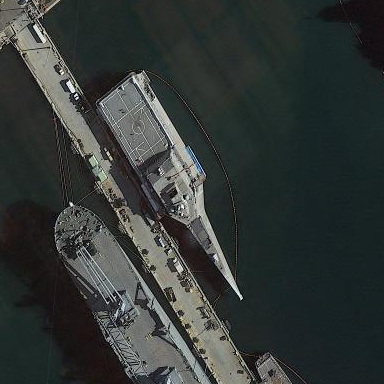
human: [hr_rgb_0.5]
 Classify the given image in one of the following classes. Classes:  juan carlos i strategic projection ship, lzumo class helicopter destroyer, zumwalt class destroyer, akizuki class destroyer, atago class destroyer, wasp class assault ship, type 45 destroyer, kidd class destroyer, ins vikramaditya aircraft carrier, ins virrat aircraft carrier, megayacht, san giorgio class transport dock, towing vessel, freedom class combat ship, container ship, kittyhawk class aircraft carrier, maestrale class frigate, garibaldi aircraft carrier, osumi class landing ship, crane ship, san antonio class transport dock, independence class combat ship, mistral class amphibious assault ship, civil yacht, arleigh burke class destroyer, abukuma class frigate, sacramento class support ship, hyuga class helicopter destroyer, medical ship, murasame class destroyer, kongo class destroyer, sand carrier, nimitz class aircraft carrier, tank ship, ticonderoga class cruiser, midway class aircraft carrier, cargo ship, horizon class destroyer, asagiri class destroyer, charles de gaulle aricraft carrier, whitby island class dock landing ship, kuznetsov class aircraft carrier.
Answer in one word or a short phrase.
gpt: Independence class combat ship